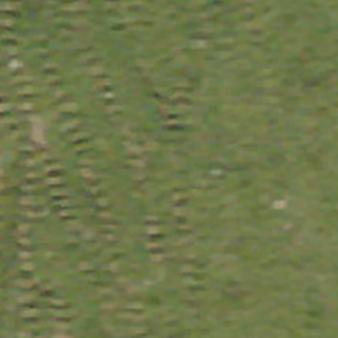
Label: other